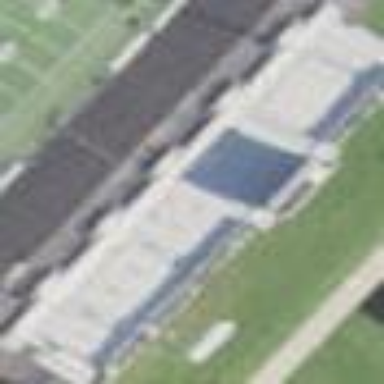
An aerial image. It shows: Grandstand building with bleachers.